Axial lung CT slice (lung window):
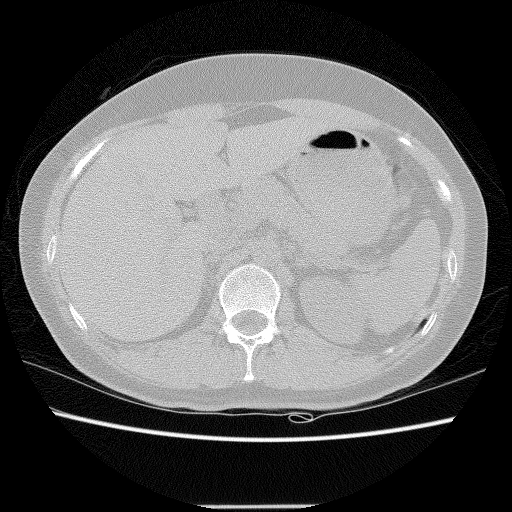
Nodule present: no